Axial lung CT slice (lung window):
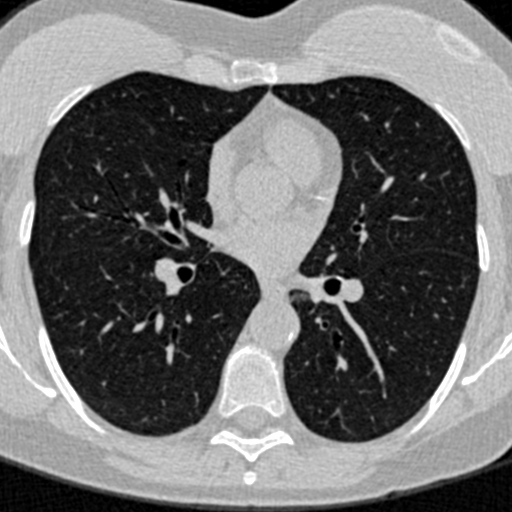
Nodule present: no